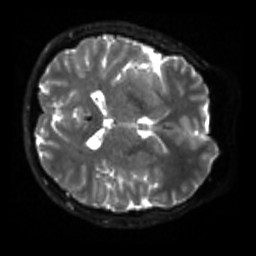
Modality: sbref
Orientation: axial
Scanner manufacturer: siemens
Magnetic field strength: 3 T
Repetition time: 4 s
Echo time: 0.0594 s